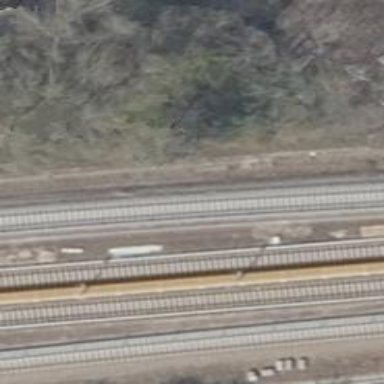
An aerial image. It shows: Light rail railway line with electrified rails.